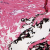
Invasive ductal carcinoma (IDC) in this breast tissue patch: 0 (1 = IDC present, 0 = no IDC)